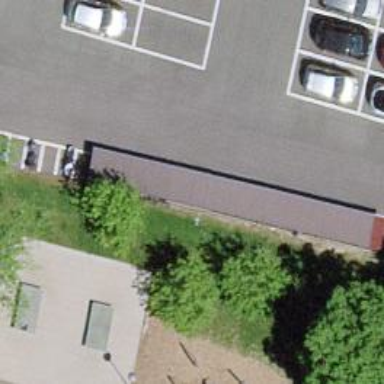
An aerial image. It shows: Bicycle parking area.